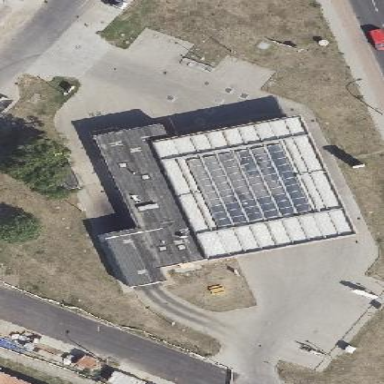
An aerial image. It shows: Fuel facility in commercial area.